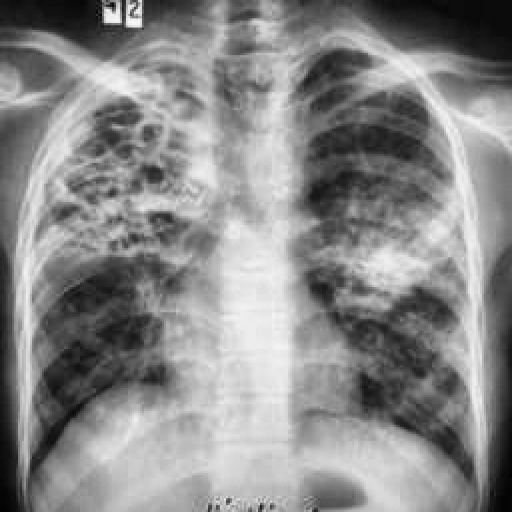
Finding: TUBERCULOSIS